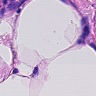
Metastatic tissue present: no